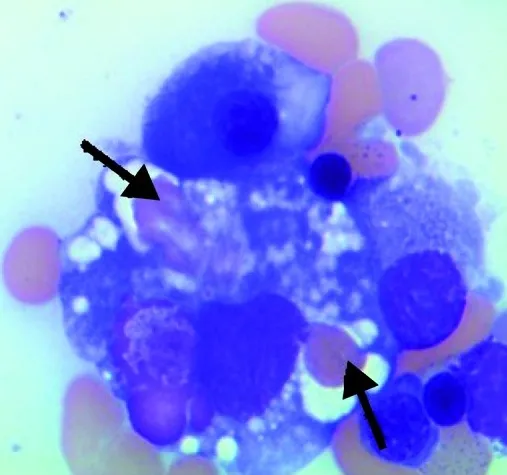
Bone marrow biopsy showing hemophagocytosis. Arrows depict red blood cells engulfed by macrophages in the bone marrow.
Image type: pathology (giemsa)